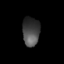
Tissue: skin
Cell type: Epithelial cells
Senescence score: 0.2734
Nuclear area (px): 487
Mean DAPI intensity: 69.452